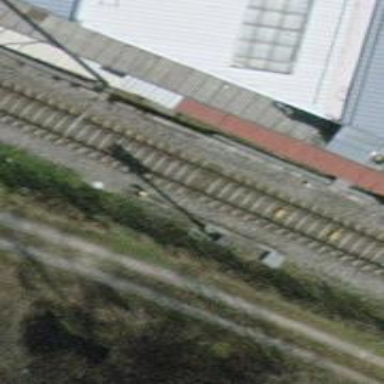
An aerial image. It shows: Railway signal.